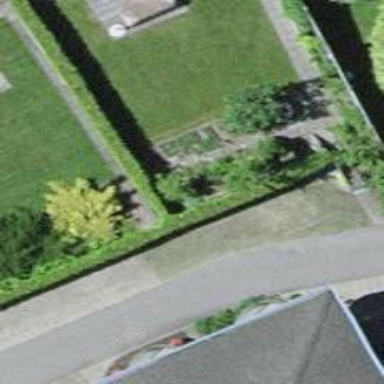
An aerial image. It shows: Hedge barrier.